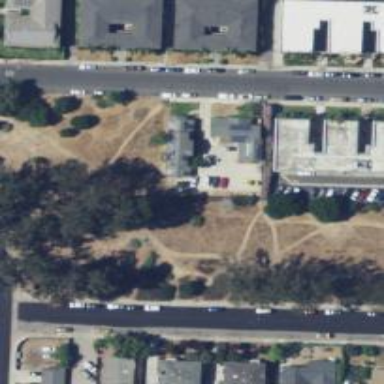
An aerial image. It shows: Path.